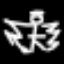
Label: angel